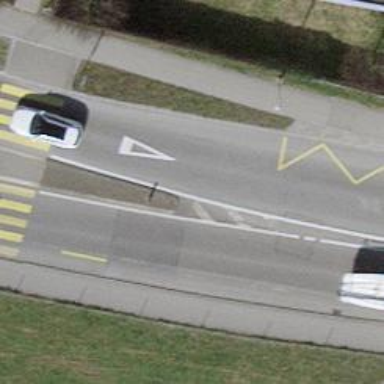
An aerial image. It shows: Primary highway with separate asphalt sidewalk.